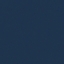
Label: SeaLake